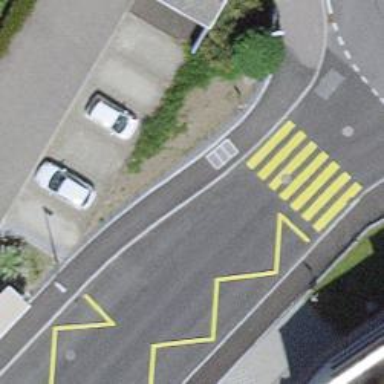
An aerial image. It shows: Bus stop with stop position for public transport.